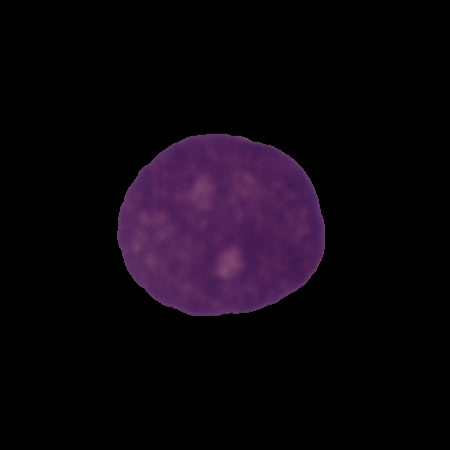
Label: cancer